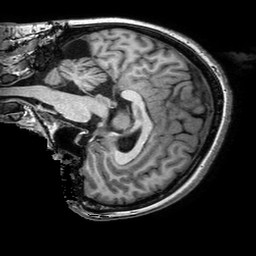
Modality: T1w
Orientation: sagittal
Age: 31
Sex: female
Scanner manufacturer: philips
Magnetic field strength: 3 T
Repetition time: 0.006544 s
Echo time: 0.002945 s